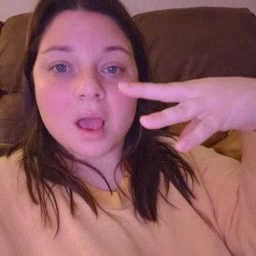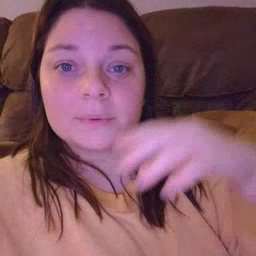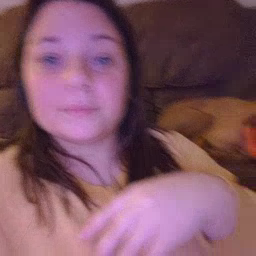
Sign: lamp